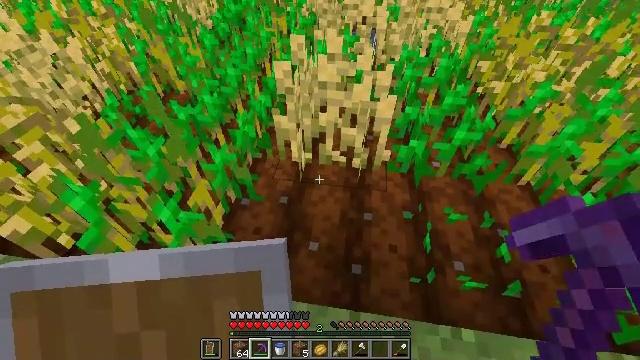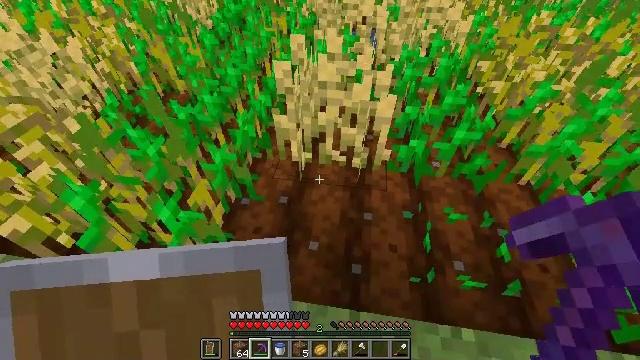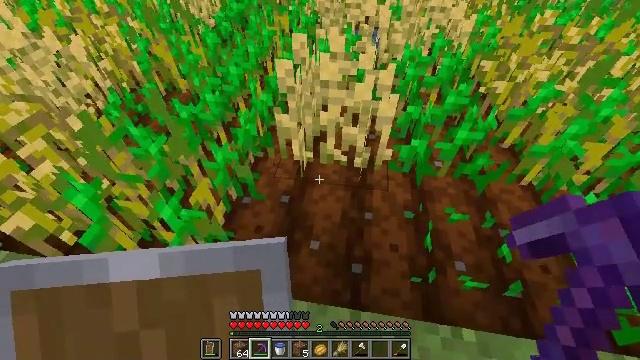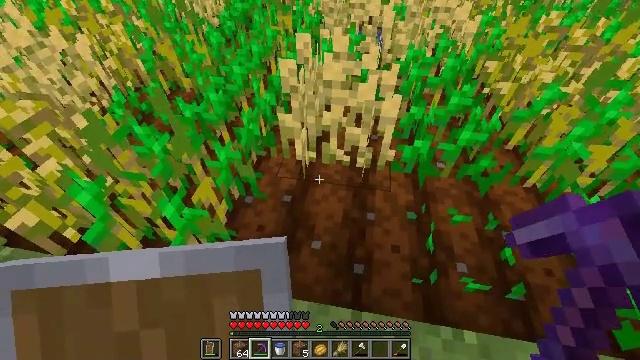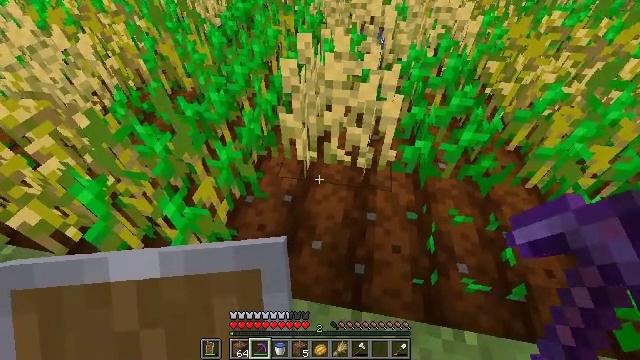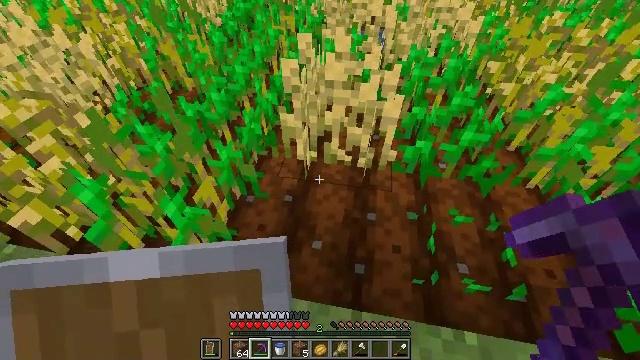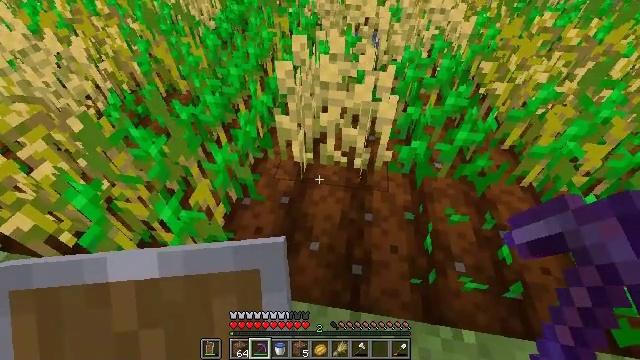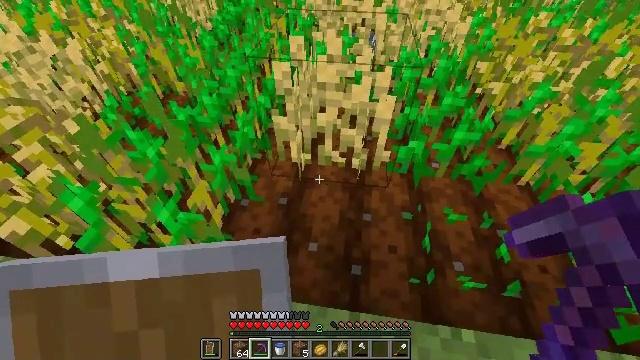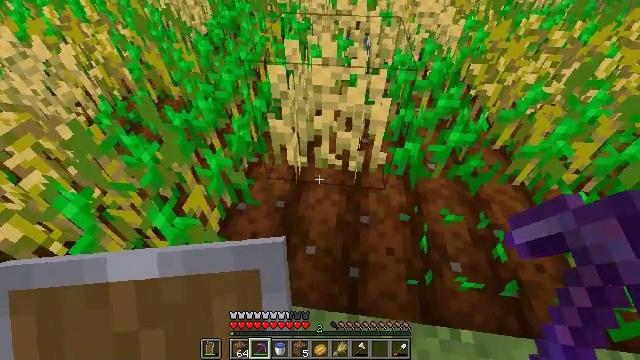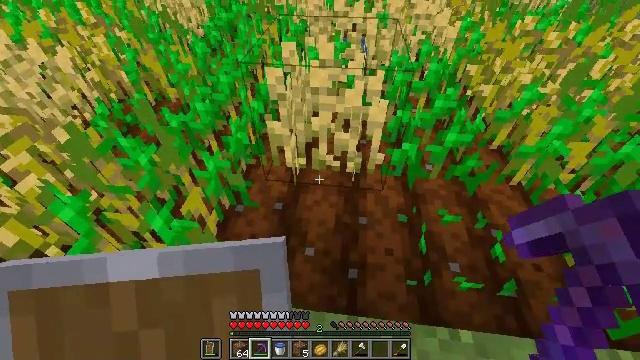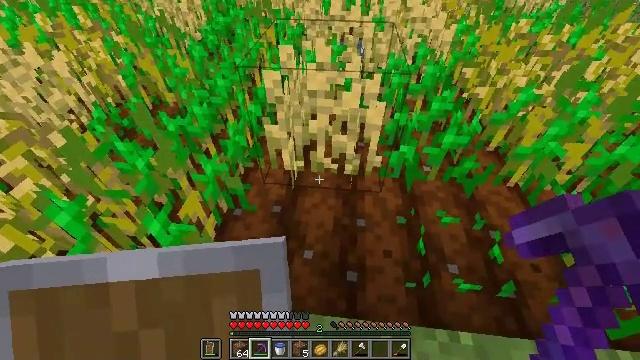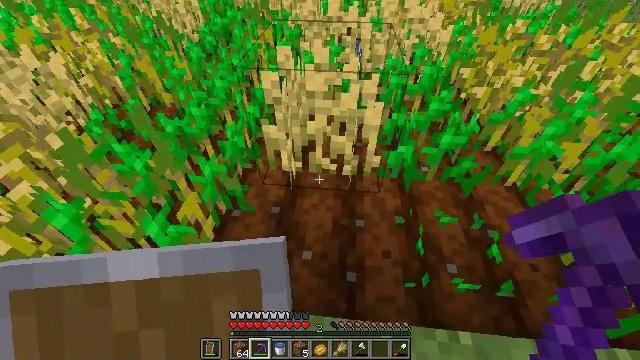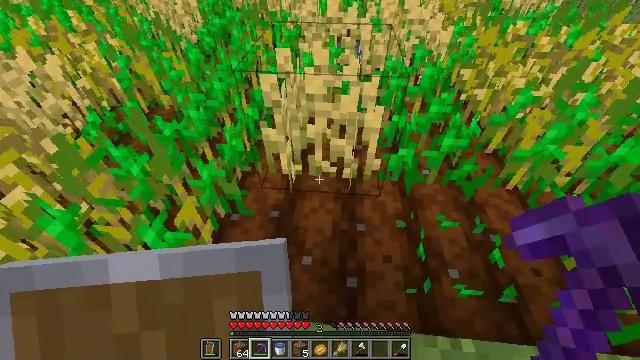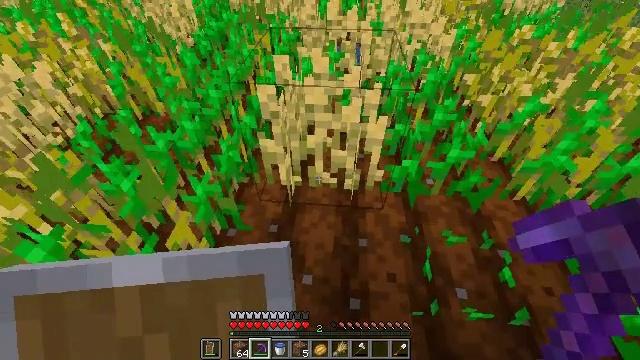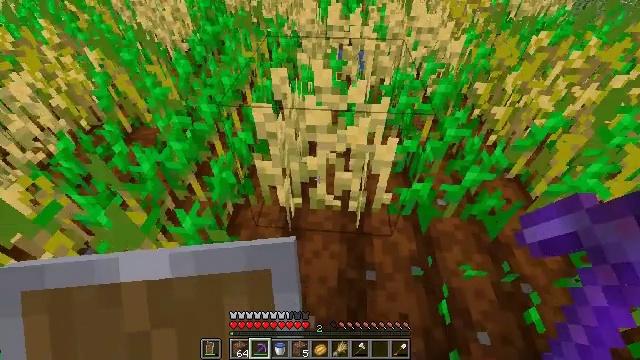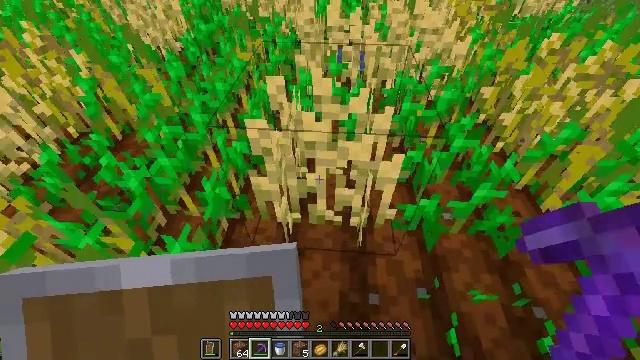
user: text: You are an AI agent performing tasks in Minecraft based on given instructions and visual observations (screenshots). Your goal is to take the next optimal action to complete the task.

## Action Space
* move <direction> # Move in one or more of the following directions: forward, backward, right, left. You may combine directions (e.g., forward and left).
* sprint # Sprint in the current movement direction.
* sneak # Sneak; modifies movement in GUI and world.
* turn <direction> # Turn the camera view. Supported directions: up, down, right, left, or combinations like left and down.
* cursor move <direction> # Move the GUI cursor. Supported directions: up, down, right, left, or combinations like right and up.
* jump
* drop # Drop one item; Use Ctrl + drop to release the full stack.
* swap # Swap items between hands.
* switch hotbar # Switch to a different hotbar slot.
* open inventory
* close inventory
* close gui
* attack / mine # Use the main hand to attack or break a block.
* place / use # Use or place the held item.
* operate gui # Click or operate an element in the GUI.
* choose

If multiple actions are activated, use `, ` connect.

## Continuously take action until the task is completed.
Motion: motion action
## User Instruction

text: Collect wheat crops.
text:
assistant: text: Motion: no_op
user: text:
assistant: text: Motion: no_op
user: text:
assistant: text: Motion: no_op
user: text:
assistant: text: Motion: no_op
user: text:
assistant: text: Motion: no_op
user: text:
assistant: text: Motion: turn right
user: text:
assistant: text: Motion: no_op
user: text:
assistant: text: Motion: turn right
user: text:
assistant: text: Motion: no_op
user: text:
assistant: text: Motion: no_op
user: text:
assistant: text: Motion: no_op
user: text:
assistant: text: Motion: move forward
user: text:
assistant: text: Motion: move forward
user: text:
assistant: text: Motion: move forward
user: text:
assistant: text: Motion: move forward
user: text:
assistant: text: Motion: turn down
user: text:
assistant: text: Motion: turn down
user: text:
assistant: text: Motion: no_op
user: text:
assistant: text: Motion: no_op
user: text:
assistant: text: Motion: turn down
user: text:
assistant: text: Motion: turn down
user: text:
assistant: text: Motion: turn down, open inventory
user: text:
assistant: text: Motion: open inventory
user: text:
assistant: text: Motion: open inventory
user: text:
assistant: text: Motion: no_op
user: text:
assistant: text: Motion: no_op
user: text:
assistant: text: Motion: no_op
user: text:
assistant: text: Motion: turn right and down
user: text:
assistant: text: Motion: turn right and down
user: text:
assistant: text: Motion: no_op